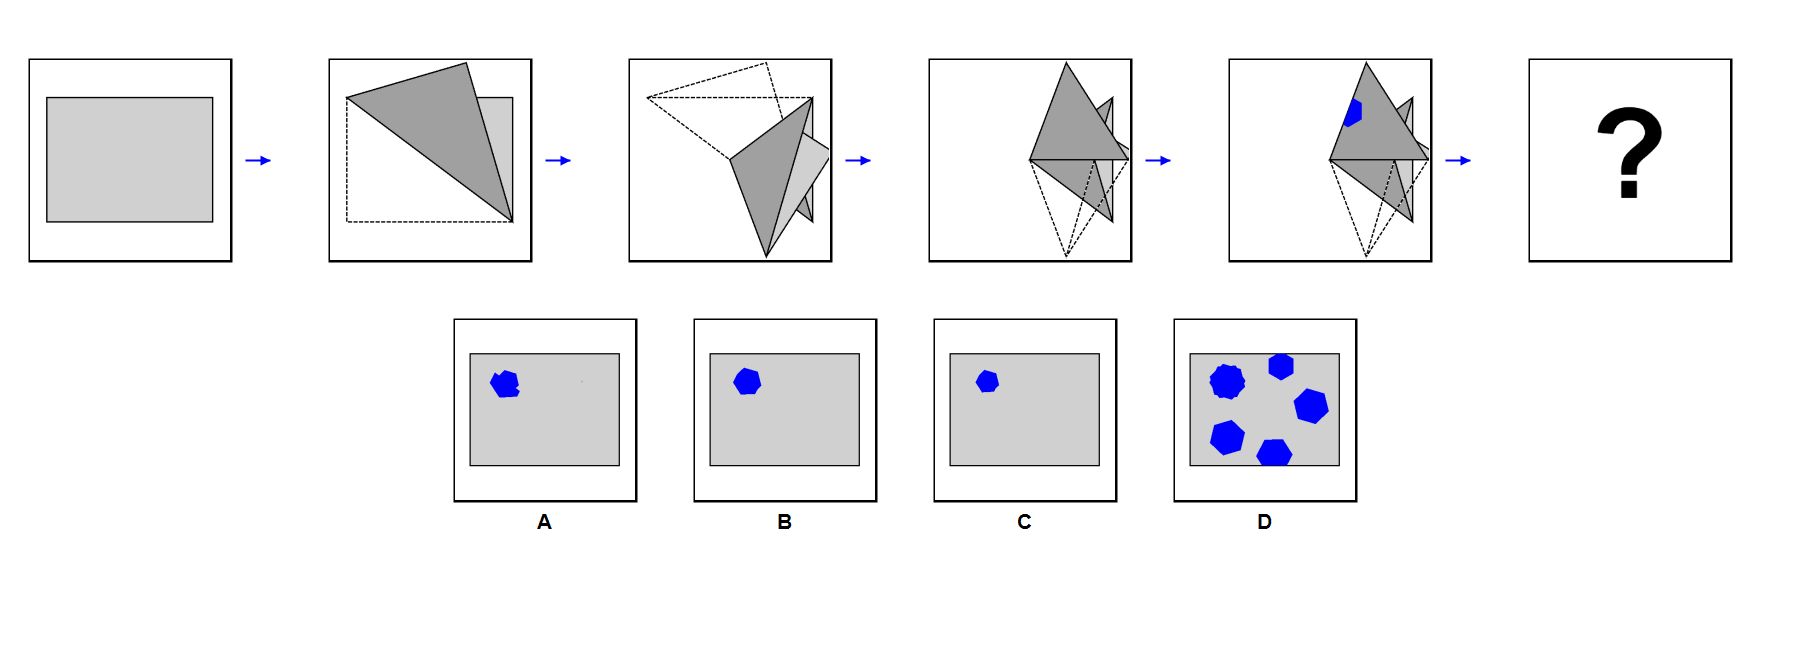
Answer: B